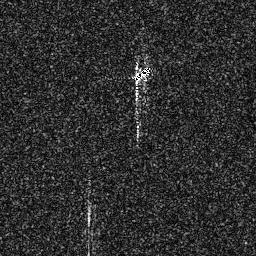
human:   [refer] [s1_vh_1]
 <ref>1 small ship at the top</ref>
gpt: <box>[[50, 24, 60, 32, 0]]</box>